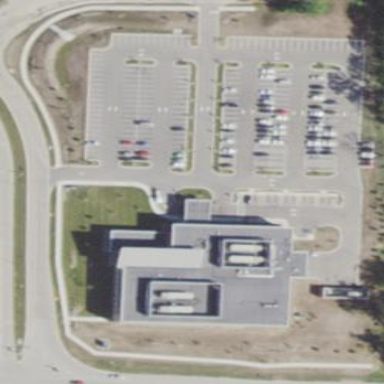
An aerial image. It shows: Healthcare facility identified as hospital.